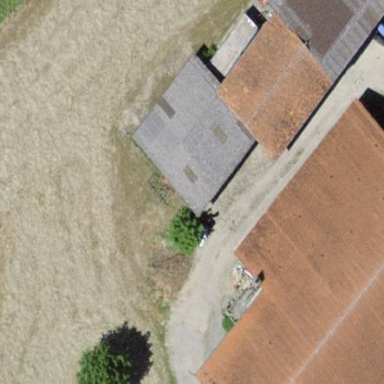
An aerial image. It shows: Garage.